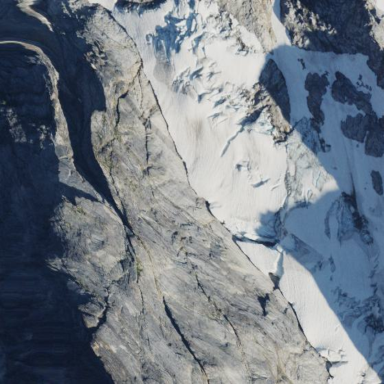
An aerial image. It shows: Stunning view of glacier.